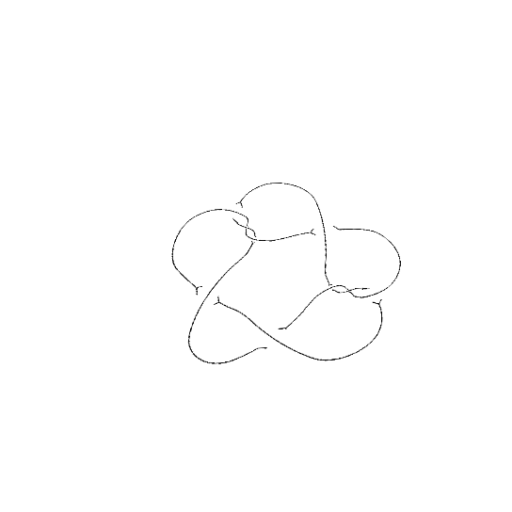
Crossing number: 9